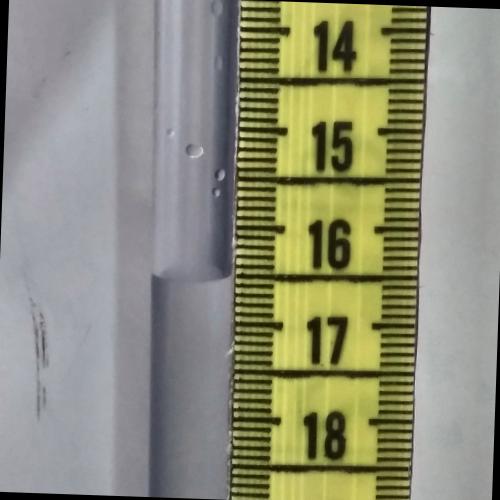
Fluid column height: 16.5 cm